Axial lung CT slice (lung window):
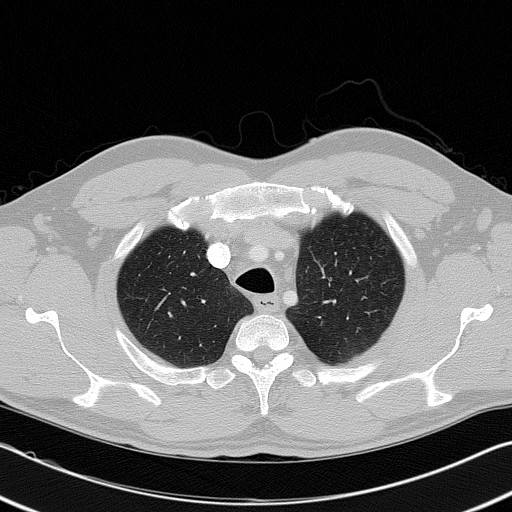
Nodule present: no